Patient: sex M, age 29
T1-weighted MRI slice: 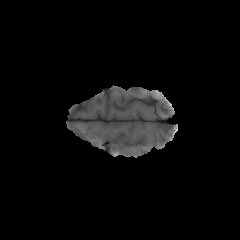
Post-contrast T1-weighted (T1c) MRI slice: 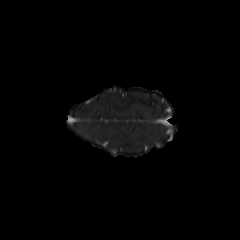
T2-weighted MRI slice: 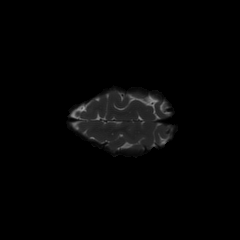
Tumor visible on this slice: no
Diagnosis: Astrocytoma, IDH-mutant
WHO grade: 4